Question:
Hi,
This is in ref to question posted here:
<URL>
I have a table with Form Name that contains Url and from that Url, I want to take only Form Name.
Like shown in the picture.:
I have created a function that returns the formName
'''
CREATE FUNCTION <URL>
RETURNS VARCHAR(MAX)
AS
BEGIN
declare @FormName varchar(max)
set @FormName = (substring(@p_column,charindex(',',@p_column, 0)+2,50))
RETURN rtrim(@FormName);
END;
GO
'''
And I could get the FormName by
> select [dbo].getFormName from myTable
This gives me the result in column B in the picture, which returns all Form Names. However I couldn't get the FormName for each record in row by row fashion. The above subquery returns more than 1 value. How can I get formName row by row? I need row by row value for each FormName because that will be my join key with next table.
Please let me know if I m doing it wrong.
Thanks.
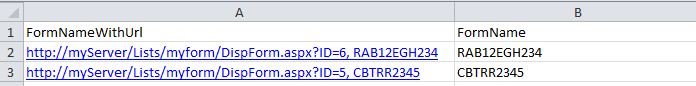
Answer: Try this:
'''
DECLARE @temp TABLE (col varchar(100))
INSERT INTO @temp( col )
VALUES
('http://myServer/Lists/myform/DispForm.aspx?ID=6, RAB12EGH234'),
('http://myServer/Lists/myform/DispForm.aspx?ID=5, CBTRR2345')
SELECT FormNameWithUrl = col, FormName = SUBSTRING(col,
CASE WHEN CHARINDEX(',', col, 0) = 0
THEN 0
ELSE CHARINDEX(',', col, 0) + 2
END, 50)
FROM @temp
'''
Returns:
'''
FormNameWithUrl FormName
--------------------------------------------------------------- --------------
http://myServer/Lists/myform/DispForm.aspx?ID=6, RAB12EGH234 RAB12EGH234
http://myServer/Lists/myform/DispForm.aspx?ID=5, CBTRR2345 CBTRR2345
'''